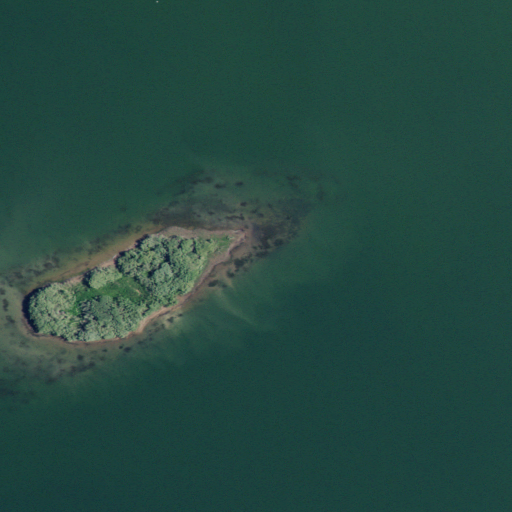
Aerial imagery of island in Idaho named Cormorant Island containing open water, woody wetlands, grassland, and herbaceous wetlands